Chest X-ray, PA view. Patient: 67 years old, sex F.
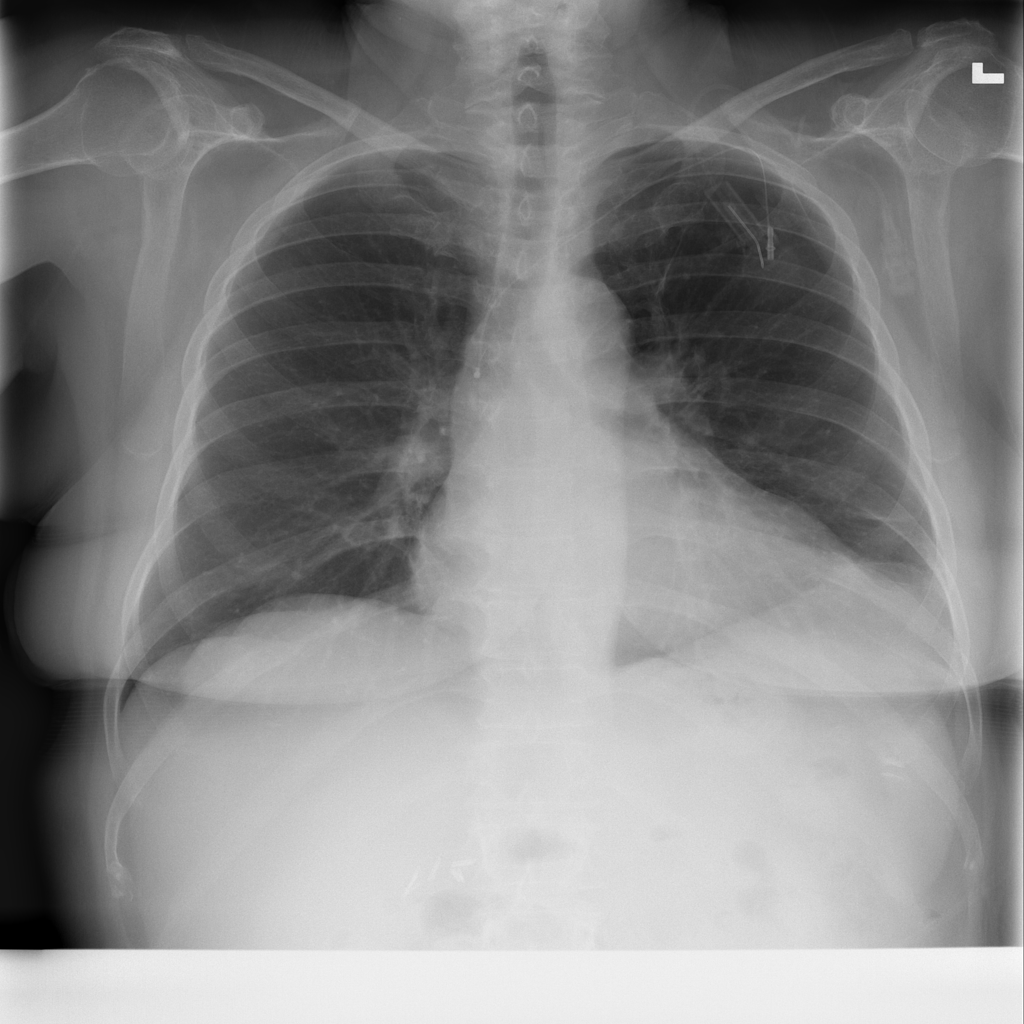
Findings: Atelectasis, Cardiomegaly, Effusion